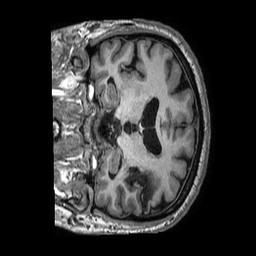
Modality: T1w
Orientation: coronal
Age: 64
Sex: male
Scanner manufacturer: philips
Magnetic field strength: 3 T
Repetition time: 0.00655 s
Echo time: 0.00294 s